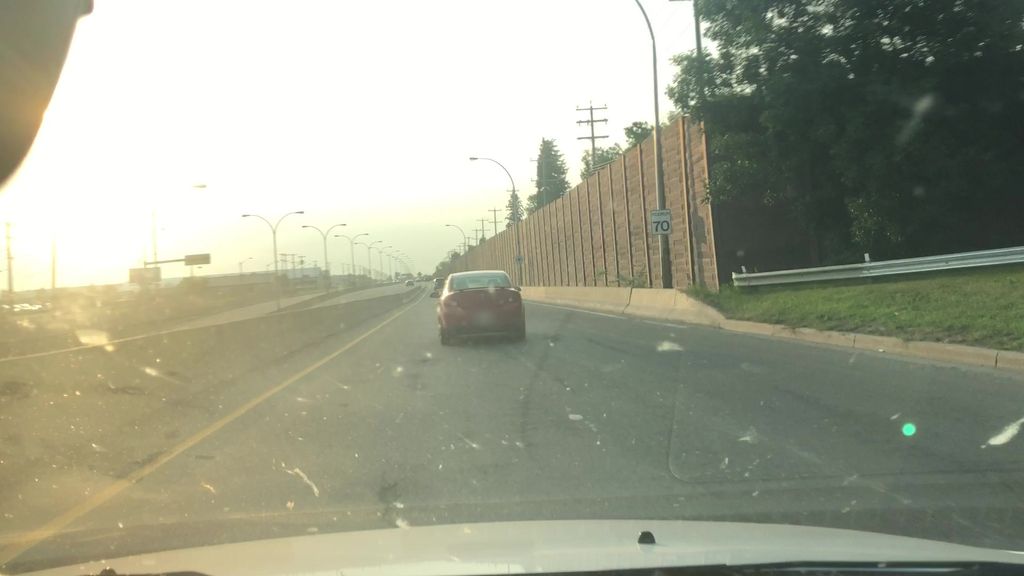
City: edmonton